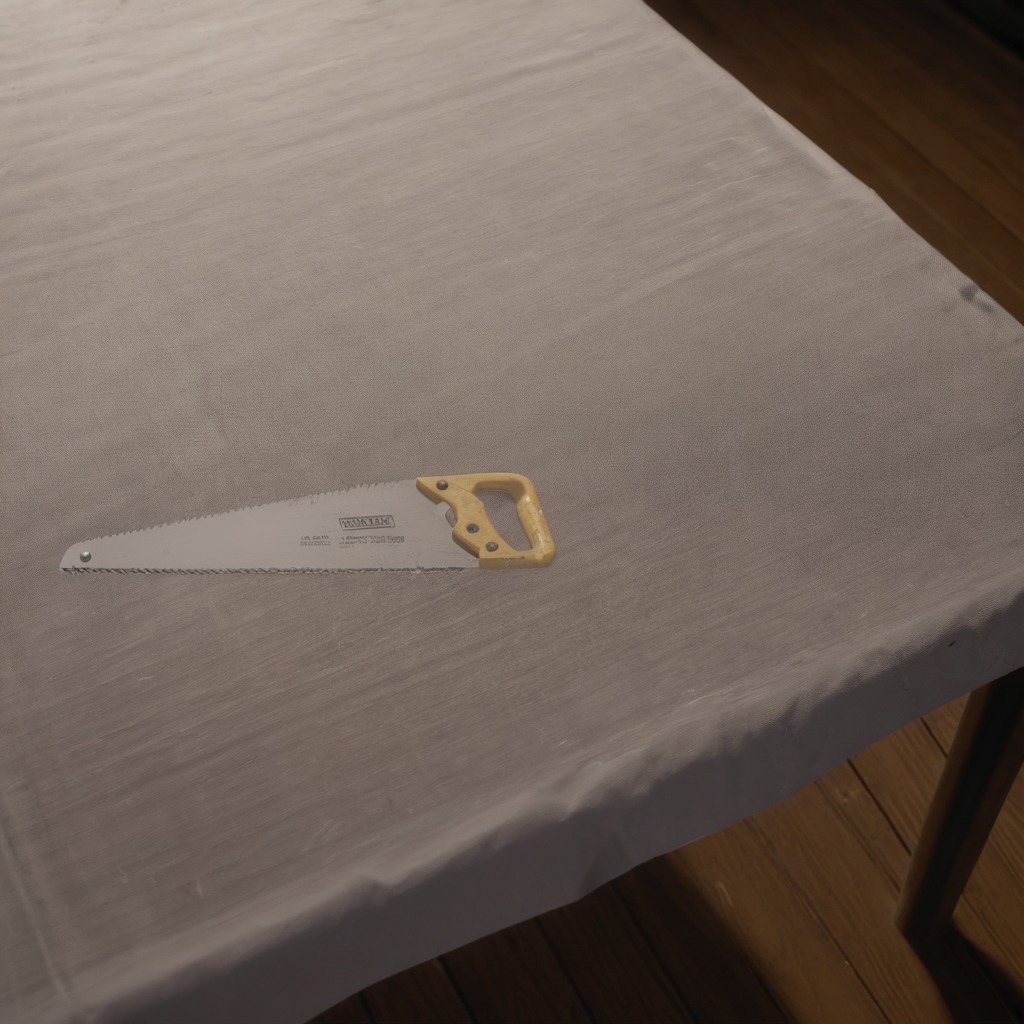
A metal saw lies on the wooden table.